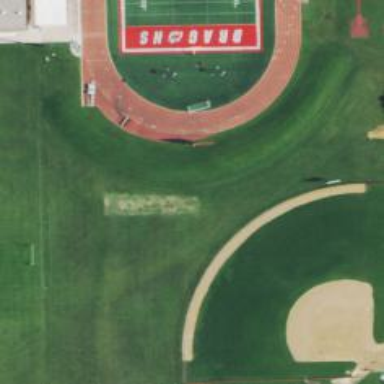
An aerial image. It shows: Softball pitch for leisure and sport activities.